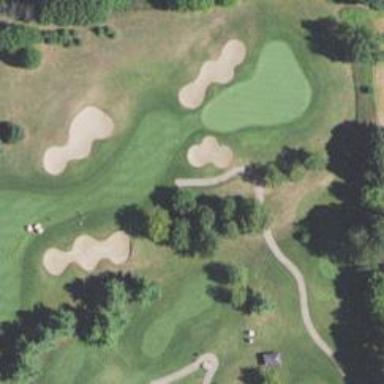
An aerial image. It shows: Service road used as golf cart path.